Question:
The code of attached button is:
'''
<div style="position: absolute; right: 0; top: 0;">
<button class="prev btn btn-warning disabled" style="padding: 4px 8px;">
<i class="fa fa-chevron-left" style="margin: 0"/>
</button>
<button class="next btn btn-warning" style="padding: 4px 8px;">
<i class="fa fa-chevron-right" style="margin: 0"/>
</button>
</div>
'''
How can I check that which one is enable using helium
I tried the following code
'''
click("Home");
if(Button(">").isEnabled()){
click($("html/body/div[6]/div/h3/div/button[2]"));
}
else{
click($("html/body/div[6]/div/h3/div/button[1]"));
}
'''
But got the following error
> Exception in thread "main" org.openqa.selenium.NoSuchElementException:
Cannot find element ButtonImpl(">").
For documentation on this error, please visit: <URL>
Build info: version: '2.45.0', revision: '5017cb8e7ca8e37638dc3091b2440b90a1d8686f', time: '2015-02-27
09:10:26'
System info: host: 'Keya-PC', ip: '172.16.0.144', os.name: 'Windows 7', os.arch: 'amd64', os.version: '6.1', java.version:
'1.8.0_25'
Driver info: driver.version: unknown
at com.heliumhq.api_impl.GUIElementImpl.perform(GUIElementImpl.java:107)
at com.heliumhq.api_impl.GUIElementImpl.bindToFirstOccurrence(GUIElementImpl.java:94)
at com.heliumhq.api_impl.GUIElementImpl.getFirstOccurrence(GUIElementImpl.java:89)
at com.heliumhq.api_impl.ButtonImpl.isEnabled(ButtonImpl.java:26)
at com.heliumhq.API$Button.isEnabled(API.java:1276)
at searchHomePage.search(searchHomePage.java:30)
at mainClass.main(mainClass.java:19)
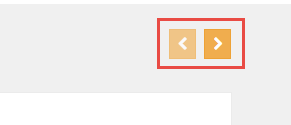
Answer: error: Cannot find element ButtonImpl(">")
We need to check the presence of the class ( or ) in the code.
element ">" is not on the page is a picture.
'if (driver.findElements(By.xpath("someXpath")).size == 0)'
or
'$(By.xpath("someXpath")).shouldNotBe(visible);'
Code in Java:
'''
public static boolean isElementPresent(By by) {
try {
driver.findElement(by);
return true;
} catch (NoSuchElementException e) {
return false;
}
'''
}